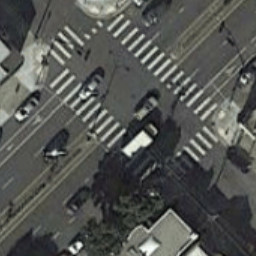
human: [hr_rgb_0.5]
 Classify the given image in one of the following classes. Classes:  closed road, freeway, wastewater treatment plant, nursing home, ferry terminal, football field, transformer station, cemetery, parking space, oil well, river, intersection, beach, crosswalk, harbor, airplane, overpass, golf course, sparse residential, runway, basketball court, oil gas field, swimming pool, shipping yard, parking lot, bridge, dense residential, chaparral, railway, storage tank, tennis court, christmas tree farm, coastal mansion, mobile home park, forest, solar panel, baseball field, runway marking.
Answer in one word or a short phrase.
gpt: crosswalk